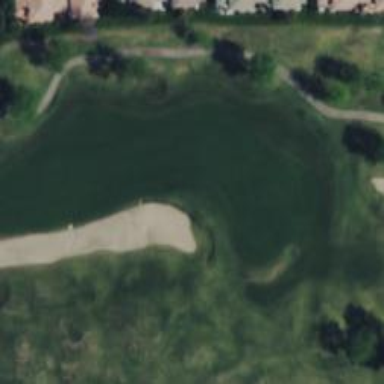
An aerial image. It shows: Golf fairway surrounded by grass.